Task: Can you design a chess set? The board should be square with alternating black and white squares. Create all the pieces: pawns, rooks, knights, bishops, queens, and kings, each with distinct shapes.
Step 3403:
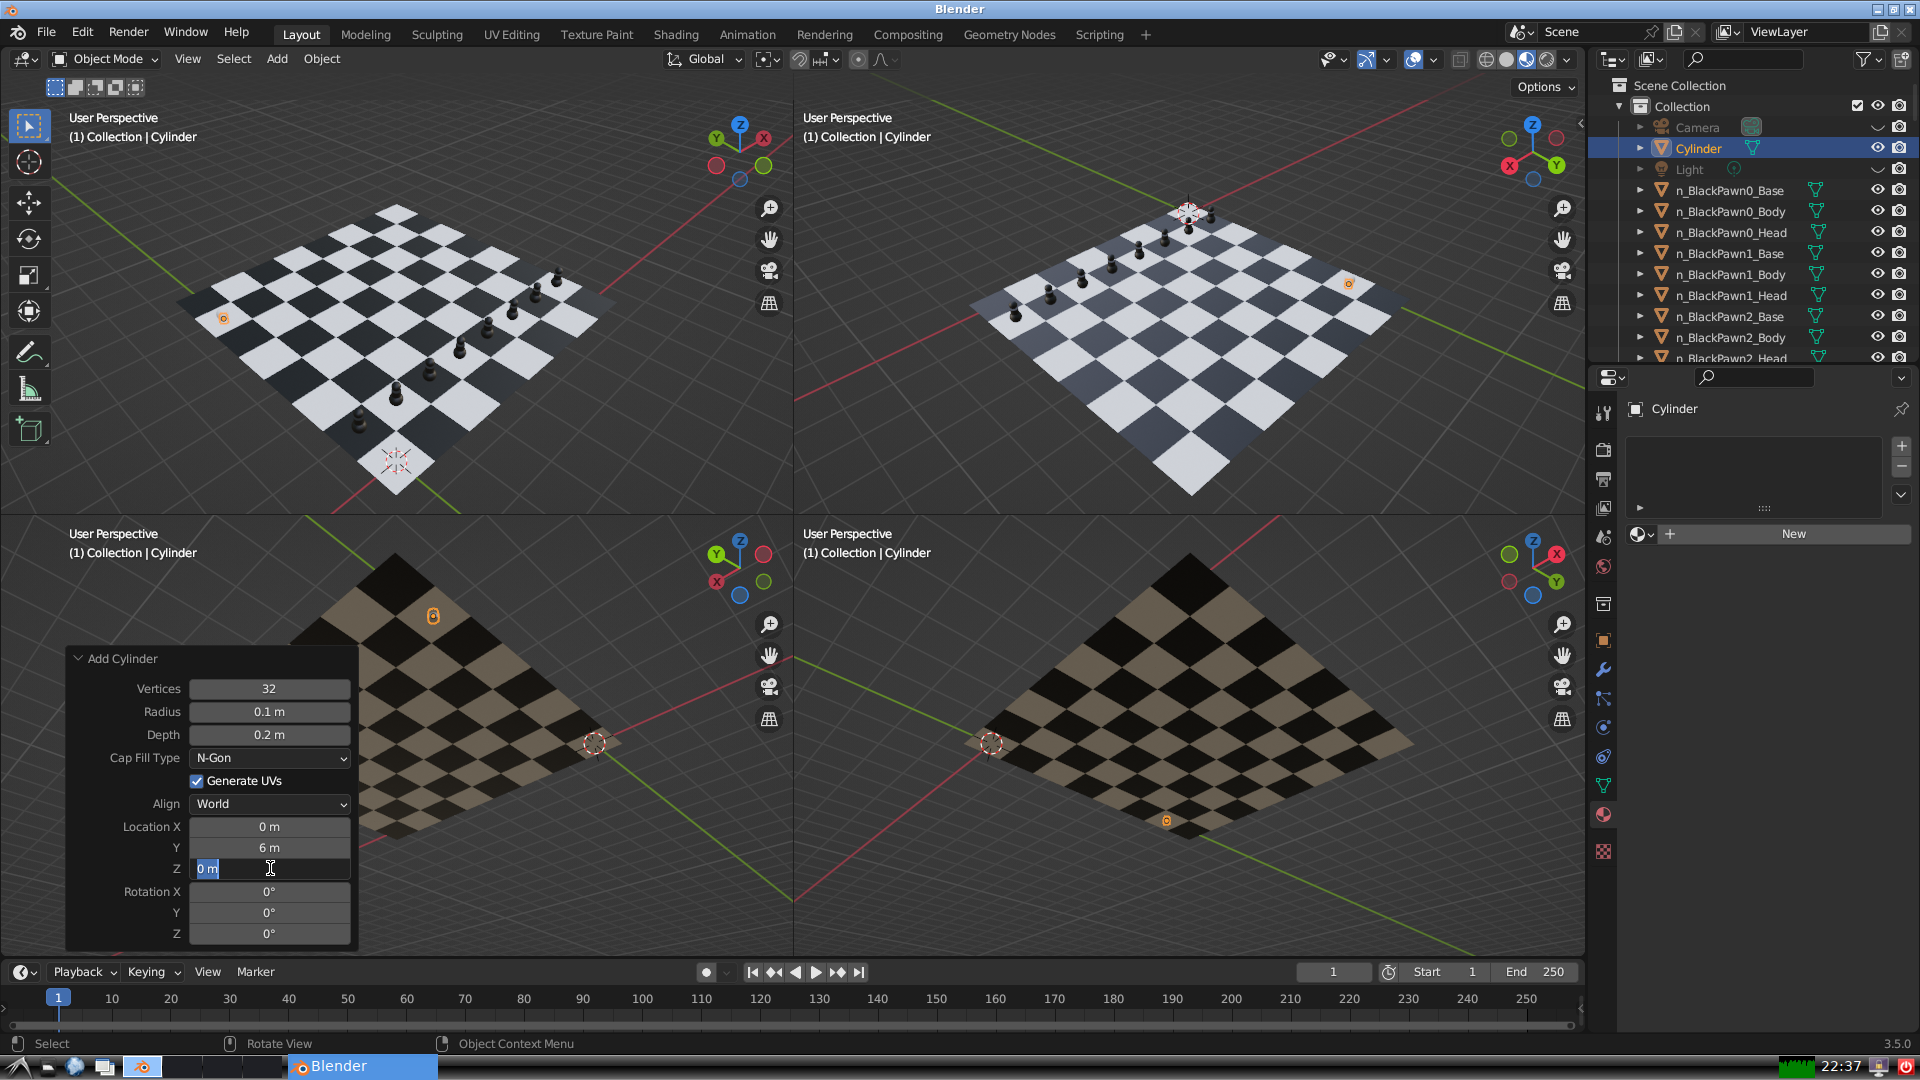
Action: input_text: 0.3